Question: I have been working on this for some time, and am re-posting this hoping to simplify the definition of the problem and to bring some clarity from feedback of my previous attempt. I am able to label each individual column value, but not able to put the code together necessary to sum the total. The examples I have looked at never work the way I try to put them together, for example with goup_by, or summarize etc.. I would like to only sum the values of "Confirmed Cases", and not show the other column values as with many c("x", "Y", ... "data"), it becomes impossible to read.
Here is the data frame:
'''
dput(COVID1[1:12, ])
structure(list(COUNTY = c("Antrim", "Antrim", "Antrim", "Charlevoix",
"Charlevoix", "Grand Traverse", "Grand Traverse", "Grand Traverse",
"Antrim", "Grand Traverse", "Grand Traverse", "Grand Traverse"
), Date = structure(c(18453, 18456, 18457, 18453, 18455, 18453,
18456, 18457, 18455, 18453, 18456, 18457), class = "Date"), CASE_STATUS = c("Confirmed",
"Confirmed", "Confirmed", "Confirmed", "Confirmed", "Confirmed",
"Confirmed", "Confirmed", "Probable", "Probable", "Probable",
"Probable"), Cases = c(1L, 1L, 2L, 1L, 3L, 2L, 2L, 1L, 1L, 1L,
1L, 1L)), row.names = c(NA, 12L), class = "data.frame")
'''
Code:
'''
ggplot(filter(COVID1, COUNTY %in% c("Antrim", "Charlevoix", "Grand Traverse"), Cases > 0)) +
geom_col(aes(x = Date, y = Cases, fill = CASE_STATUS), position = position_stack(reverse = TRUE), width = .88)+
geom_text(aes(x = Date, y = Cases, label = (Cases)), position = position_stack(reverse = TRUE), vjust = 1.5, size = 3, color = "white") +
scale_fill_manual(values = c('blue',"tomato"))+
scale_x_date(labels = date_format("%m/%d"), limits = as.Date(c('2020-07-09','today()')), breaks = "1 week")+
theme(axis.text.x = element_text(angle=0))+
labs(title = "Antrim - Grand Traverse - Charlevoix")
'''

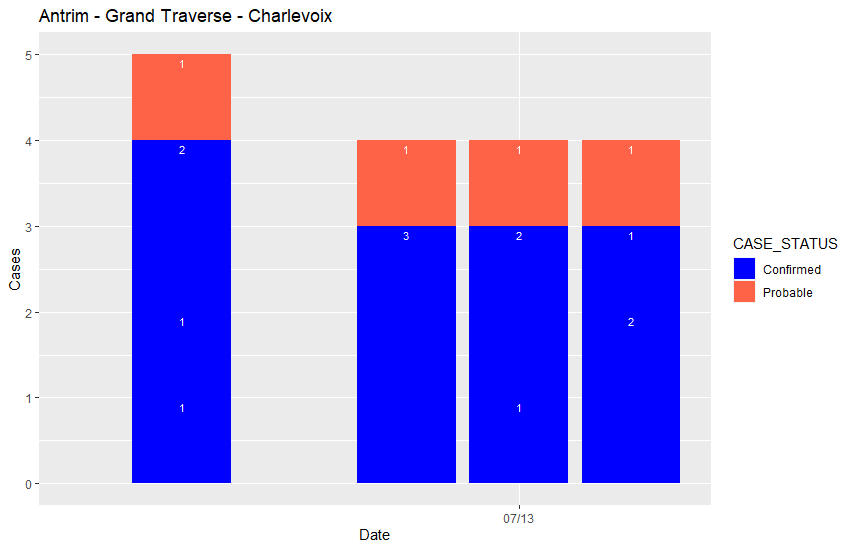
Answer: I'm not sure if I understood the question but I think you want to add the sum of the confirmed cases as labels. There might be a ggplot way of doing it but I think the most straightforward way is to make another dataset with your labels and feed it in.
'''
date_labels <- filter(COVID1, COUNTY %in% c("Antrim", "Charlevoix", "Grand Traverse"), Cases > 0) %>% group_by(Date) %>% summarise(confirmed_cases = sum(Cases[CASE_STATUS == "Confirmed"]))
ggplot(filter(COVID1, COUNTY %in% c("Antrim", "Charlevoix", "Grand Traverse"), Cases > 0)) +
geom_col(aes(x = Date, y = Cases, fill = CASE_STATUS), position = position_stack(reverse = TRUE), width = .88)+
geom_text(data = date_labels, aes(x = Date, y = 1, label = confirmed_cases), position = position_stack(reverse = TRUE), vjust = 1.5, size = 3, color = "white") +
scale_fill_manual(values = c('blue',"tomato"))+
scale_x_date(labels = label_date("%m/%d"), limits = as.Date(c('2020-07-09','today()')), breaks = "1 week")+
theme(axis.text.x = element_text(angle=0))+
labs(title = "Antrim - Grand Traverse - Charlevoix")
'''
Gives me this result:
<URL>